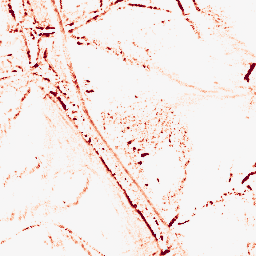
Category: morphological
Decomposition family: morphological_diamond
Decomposition parameters: operation: opening
radius: 3
Upsampling method: bicubic
Upsampling parameters: scale: 2
Upsampling scale: 2